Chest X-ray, AP view. Patient: 49 years old, sex M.
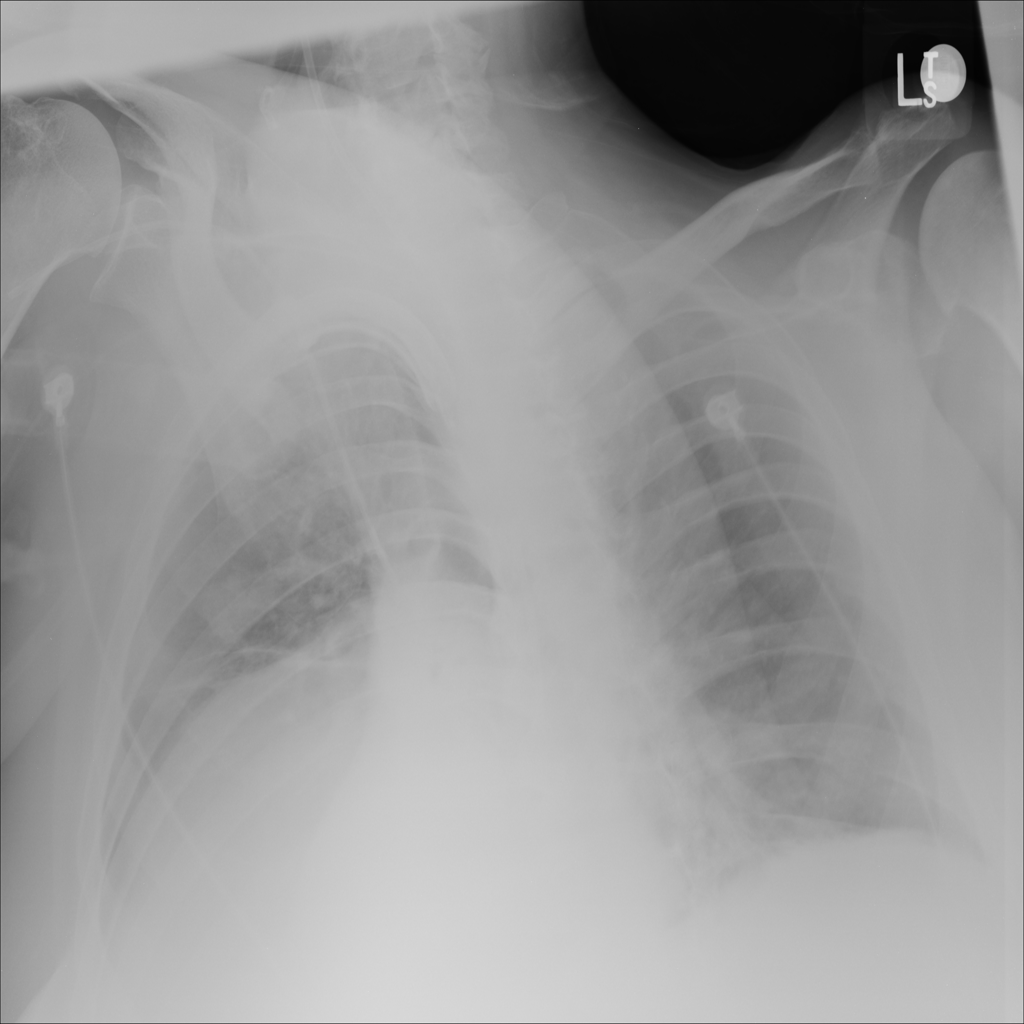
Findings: Atelectasis, Infiltration